You are looking at the raw vibration waveform of a rotating shaft. Based on the visible evidence, which rotor condition applies: normal, misalignment, unbalance, looseness?
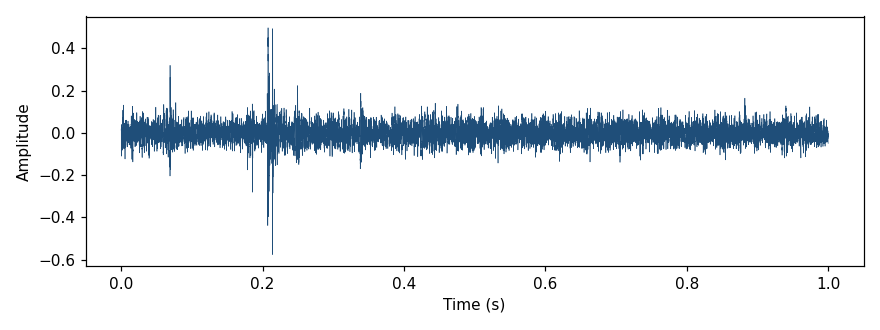
Answer: normal